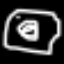
Label: donut